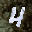
Label: 4